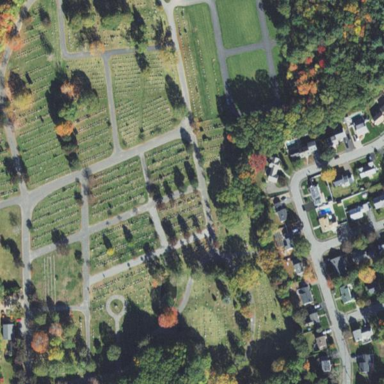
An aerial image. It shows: Cemetery with historical significance.